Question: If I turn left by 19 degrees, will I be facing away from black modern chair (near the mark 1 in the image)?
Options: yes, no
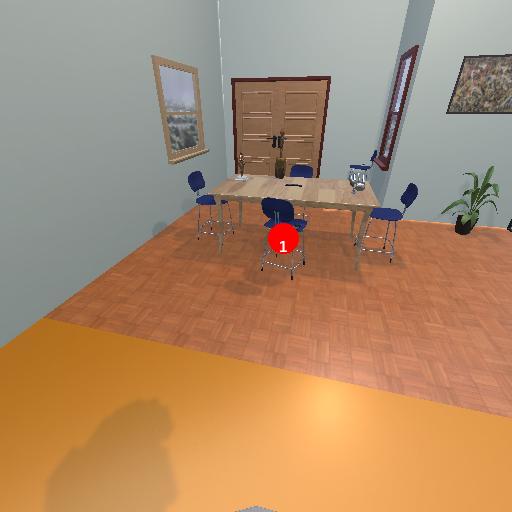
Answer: yes